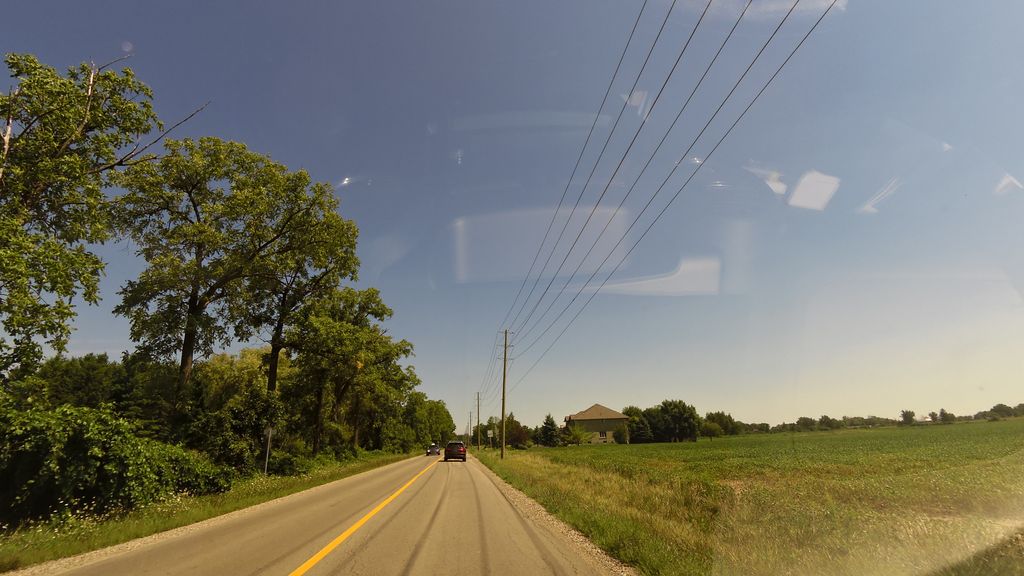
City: hamilton